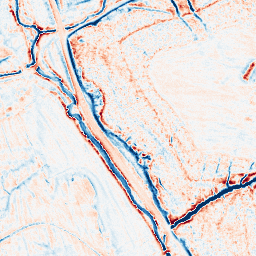
Category: edge_preserving
Decomposition family: anisotropic_diffusion
Decomposition parameters: iterations: 20
kappa: 10
gamma: 0.15
Upsampling method: regularized
Upsampling parameters: scale: 2
lambda_reg: 0.01
Upsampling scale: 2